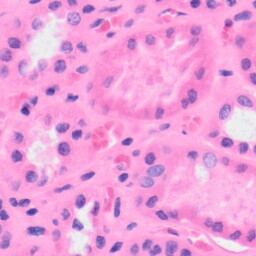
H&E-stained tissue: Kidney